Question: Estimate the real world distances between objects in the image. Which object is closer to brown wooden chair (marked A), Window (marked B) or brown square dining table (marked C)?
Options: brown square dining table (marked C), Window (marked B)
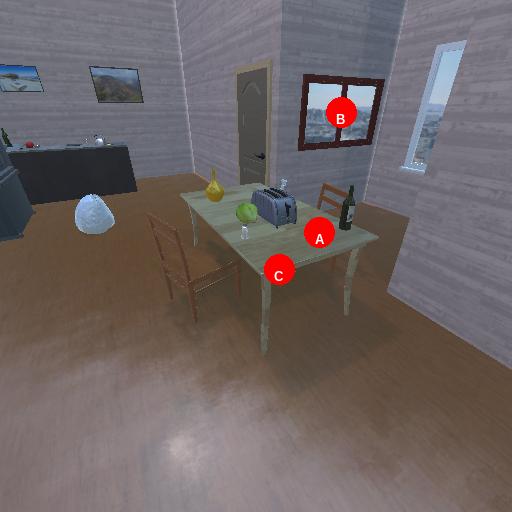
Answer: brown square dining table (marked C)